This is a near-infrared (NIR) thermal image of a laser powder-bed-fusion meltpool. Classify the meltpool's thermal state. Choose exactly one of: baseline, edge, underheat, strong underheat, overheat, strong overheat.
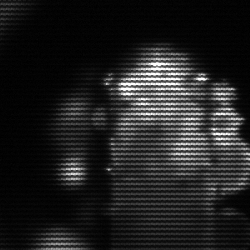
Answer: strong underheat